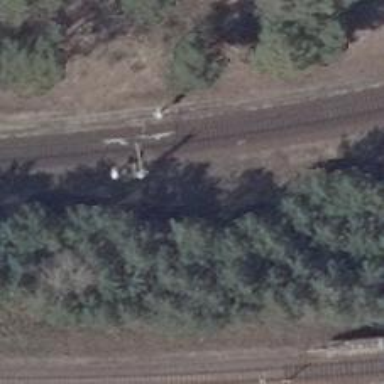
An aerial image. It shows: Railway signal.